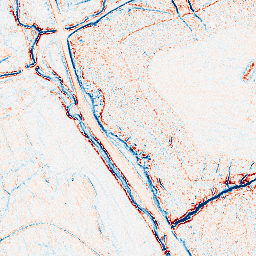
Category: edge_preserving
Decomposition family: anisotropic_diffusion
Decomposition parameters: iterations: 5
kappa: 100
gamma: 0.15
Upsampling method: bicubic_3x
Upsampling parameters: scale: 3
Upsampling scale: 3